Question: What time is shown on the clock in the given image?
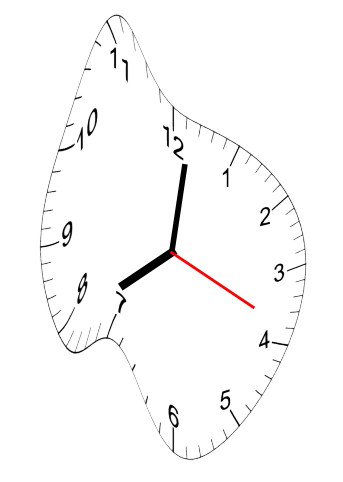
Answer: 08:01:19